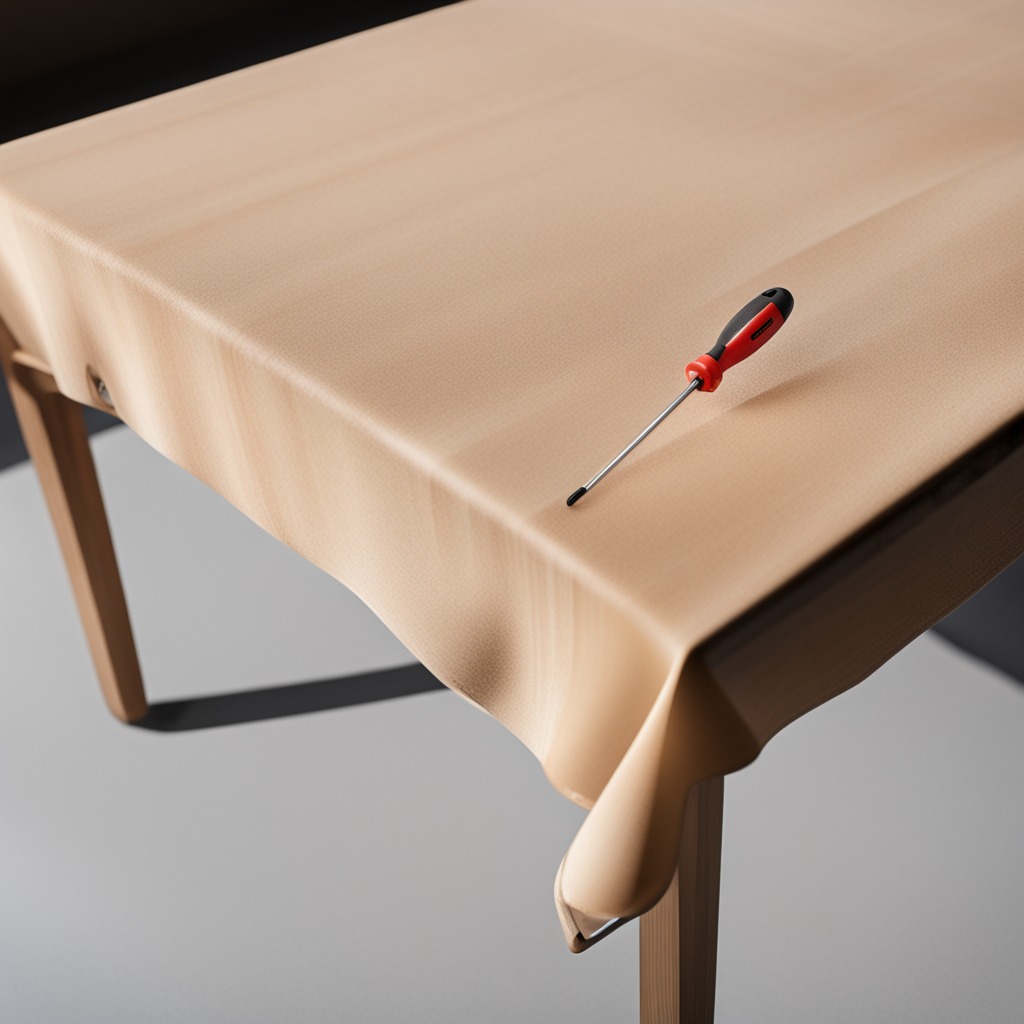
A screwdriver lying on a wooden table in an outdoor workshop during daytime bright natural light soft shadows worn but beneath the cloth